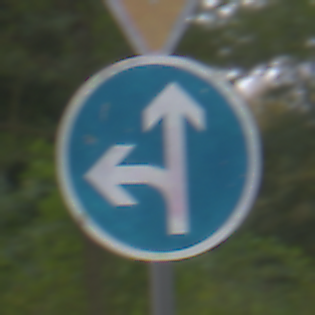
Verkehrszeichen: VorgeschriebeneFahrtrichtungGeradeausOderLinks
Zusatzzeichen oben: VorfahrtGewaehren
Umgebung: Outdoor, Nature
Tageszeit: Midday
Wetter: Overcast
Licht: Natural
Jahreszeit: Autumn
Kontrast: LowContrast